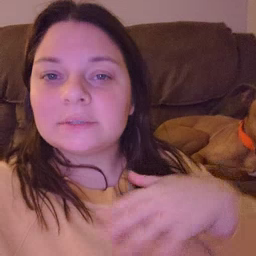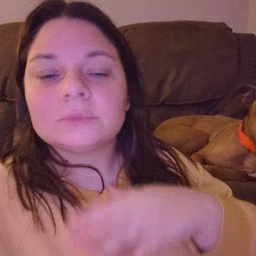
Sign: old